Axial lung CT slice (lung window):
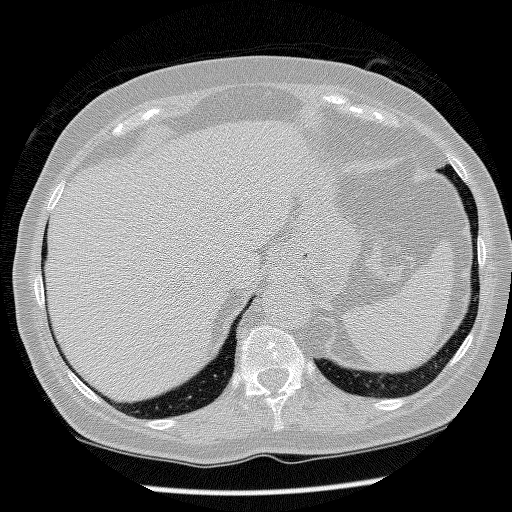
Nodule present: no